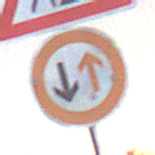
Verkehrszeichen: VorrangDesGegenverkehrs
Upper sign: Arbeitsstelle
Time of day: Night
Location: Outdoor (Nature)
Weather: Clear
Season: NotSpecified
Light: Natural